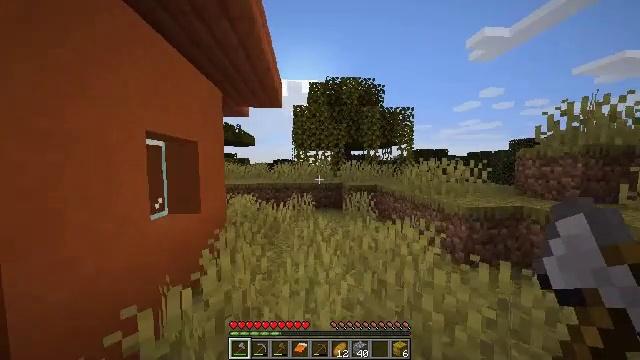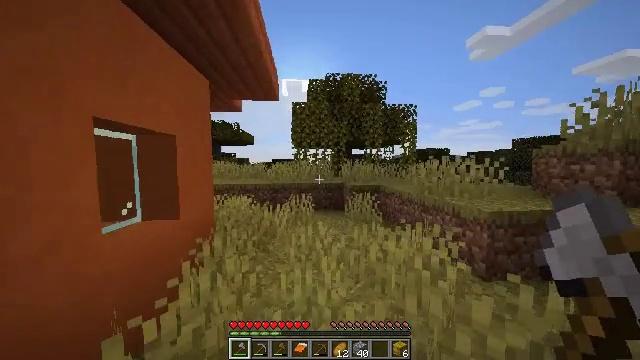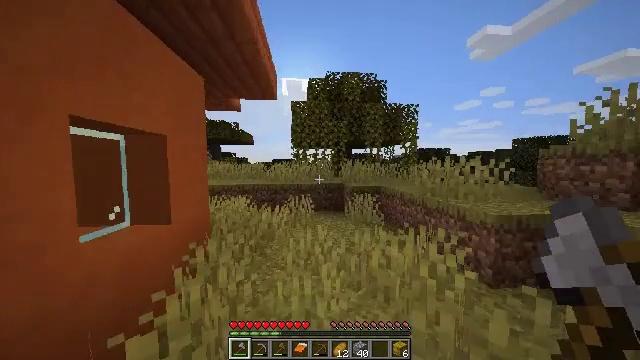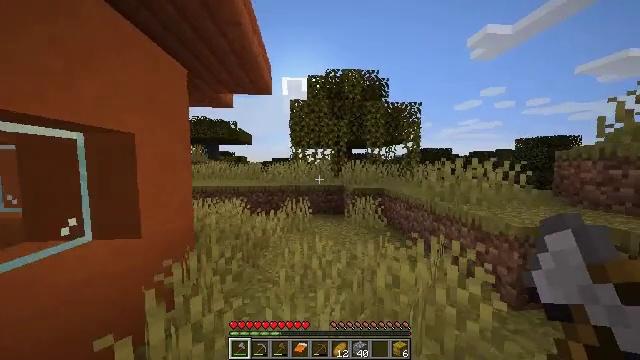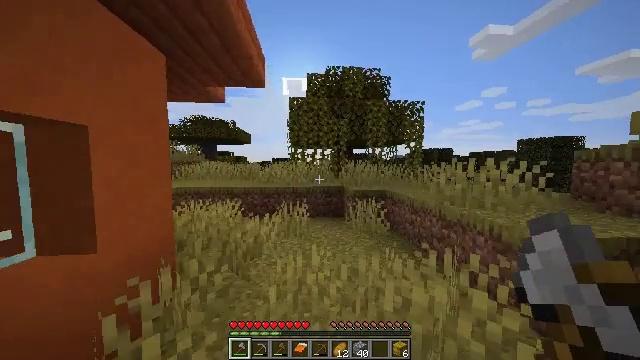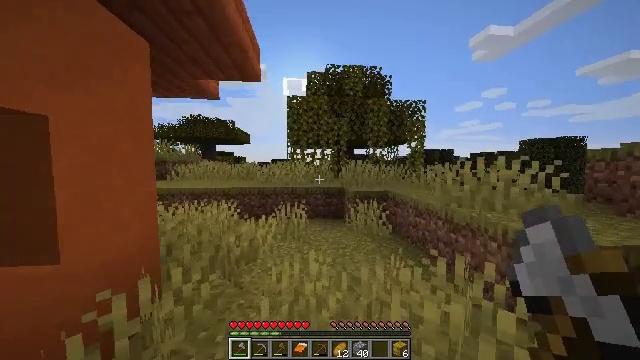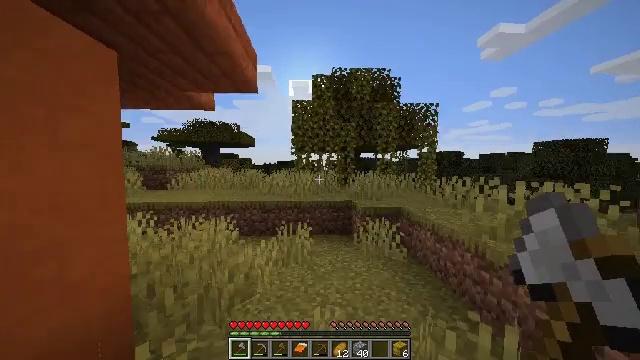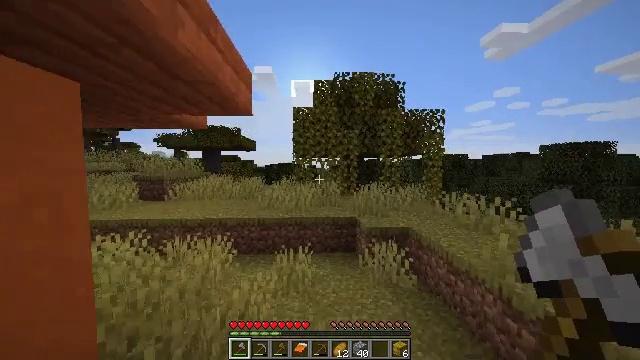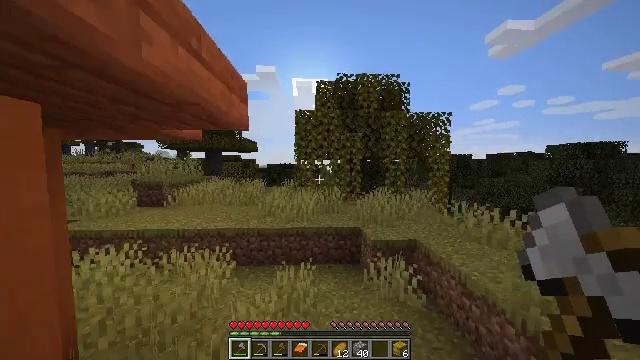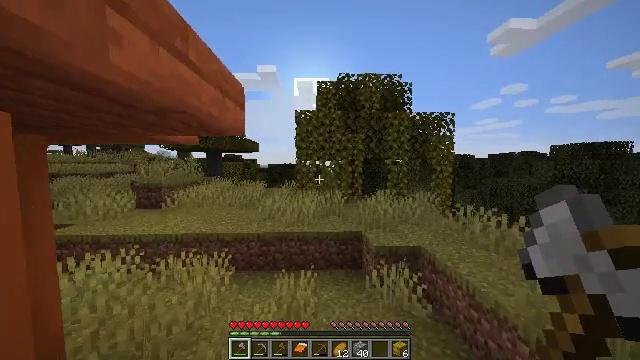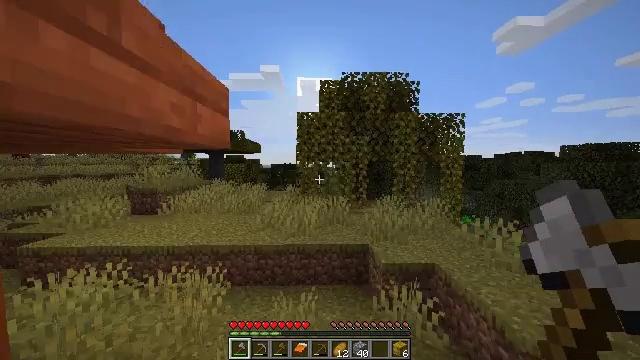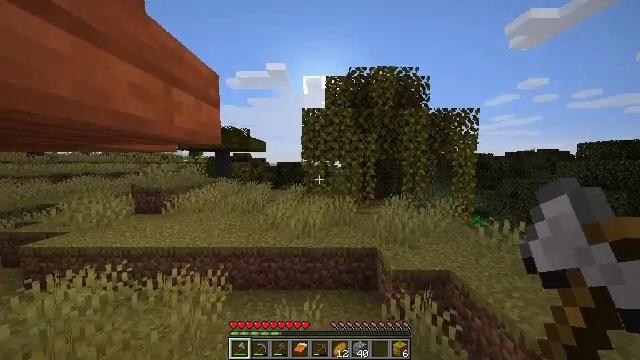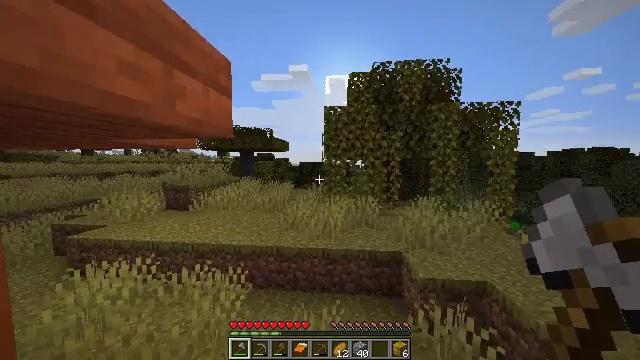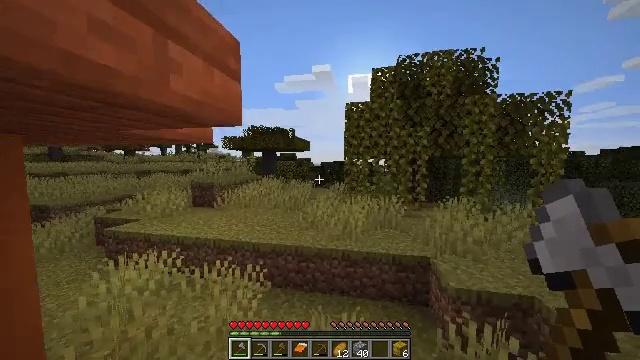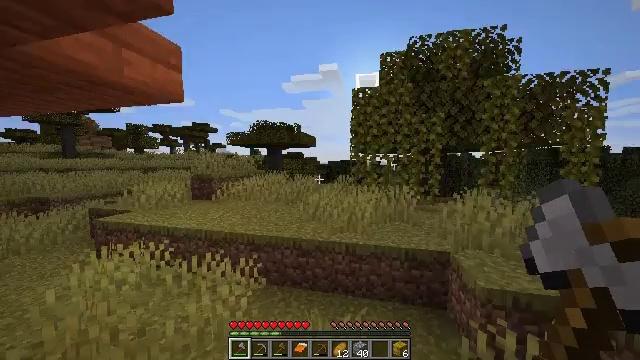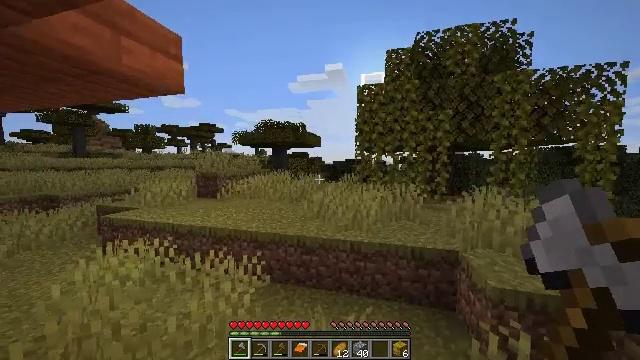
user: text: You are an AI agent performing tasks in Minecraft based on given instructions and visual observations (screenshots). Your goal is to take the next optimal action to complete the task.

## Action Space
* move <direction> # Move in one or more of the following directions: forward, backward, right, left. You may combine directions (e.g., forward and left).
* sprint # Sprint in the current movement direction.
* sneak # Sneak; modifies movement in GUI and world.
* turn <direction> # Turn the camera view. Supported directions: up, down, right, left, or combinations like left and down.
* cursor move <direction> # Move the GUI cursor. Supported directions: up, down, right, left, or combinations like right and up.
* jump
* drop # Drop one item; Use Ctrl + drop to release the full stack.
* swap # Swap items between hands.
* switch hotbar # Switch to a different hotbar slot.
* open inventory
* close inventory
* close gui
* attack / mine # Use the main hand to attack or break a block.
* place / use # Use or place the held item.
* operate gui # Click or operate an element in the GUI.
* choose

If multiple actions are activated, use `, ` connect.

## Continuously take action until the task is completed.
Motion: motion action
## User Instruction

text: Attack the villager.
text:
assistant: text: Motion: move forward
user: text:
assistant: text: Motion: move forward
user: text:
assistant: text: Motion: move forward
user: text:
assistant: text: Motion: move forward
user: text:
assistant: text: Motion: move forward
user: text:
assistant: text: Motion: move forward, turn left, jump
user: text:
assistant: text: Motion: move forward, jump
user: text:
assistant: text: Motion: move forward, jump
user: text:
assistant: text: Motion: move forward, jump
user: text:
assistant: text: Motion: move forward, jump
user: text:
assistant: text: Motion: move forward, turn left, jump
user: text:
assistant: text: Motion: move forward, turn left, jump
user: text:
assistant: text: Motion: move forward, turn left, jump
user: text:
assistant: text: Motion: move forward, turn left
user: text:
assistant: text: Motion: move forward, turn left
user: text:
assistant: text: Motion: move forward
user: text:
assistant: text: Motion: move forward
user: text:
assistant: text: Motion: move forward
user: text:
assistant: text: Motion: move forward, turn left
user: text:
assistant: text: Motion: move forward, turn left
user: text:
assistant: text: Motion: move forward, turn left, jump
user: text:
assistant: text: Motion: move forward, jump
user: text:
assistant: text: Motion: move forward, jump
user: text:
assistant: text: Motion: move forward, jump
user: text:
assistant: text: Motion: move forward, jump
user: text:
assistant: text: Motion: move forward, jump
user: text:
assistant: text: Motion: move forward
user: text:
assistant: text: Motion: move forward
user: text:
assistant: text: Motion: move forward, turn left
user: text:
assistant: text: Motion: move forward, turn left